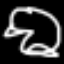
Label: frog